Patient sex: M
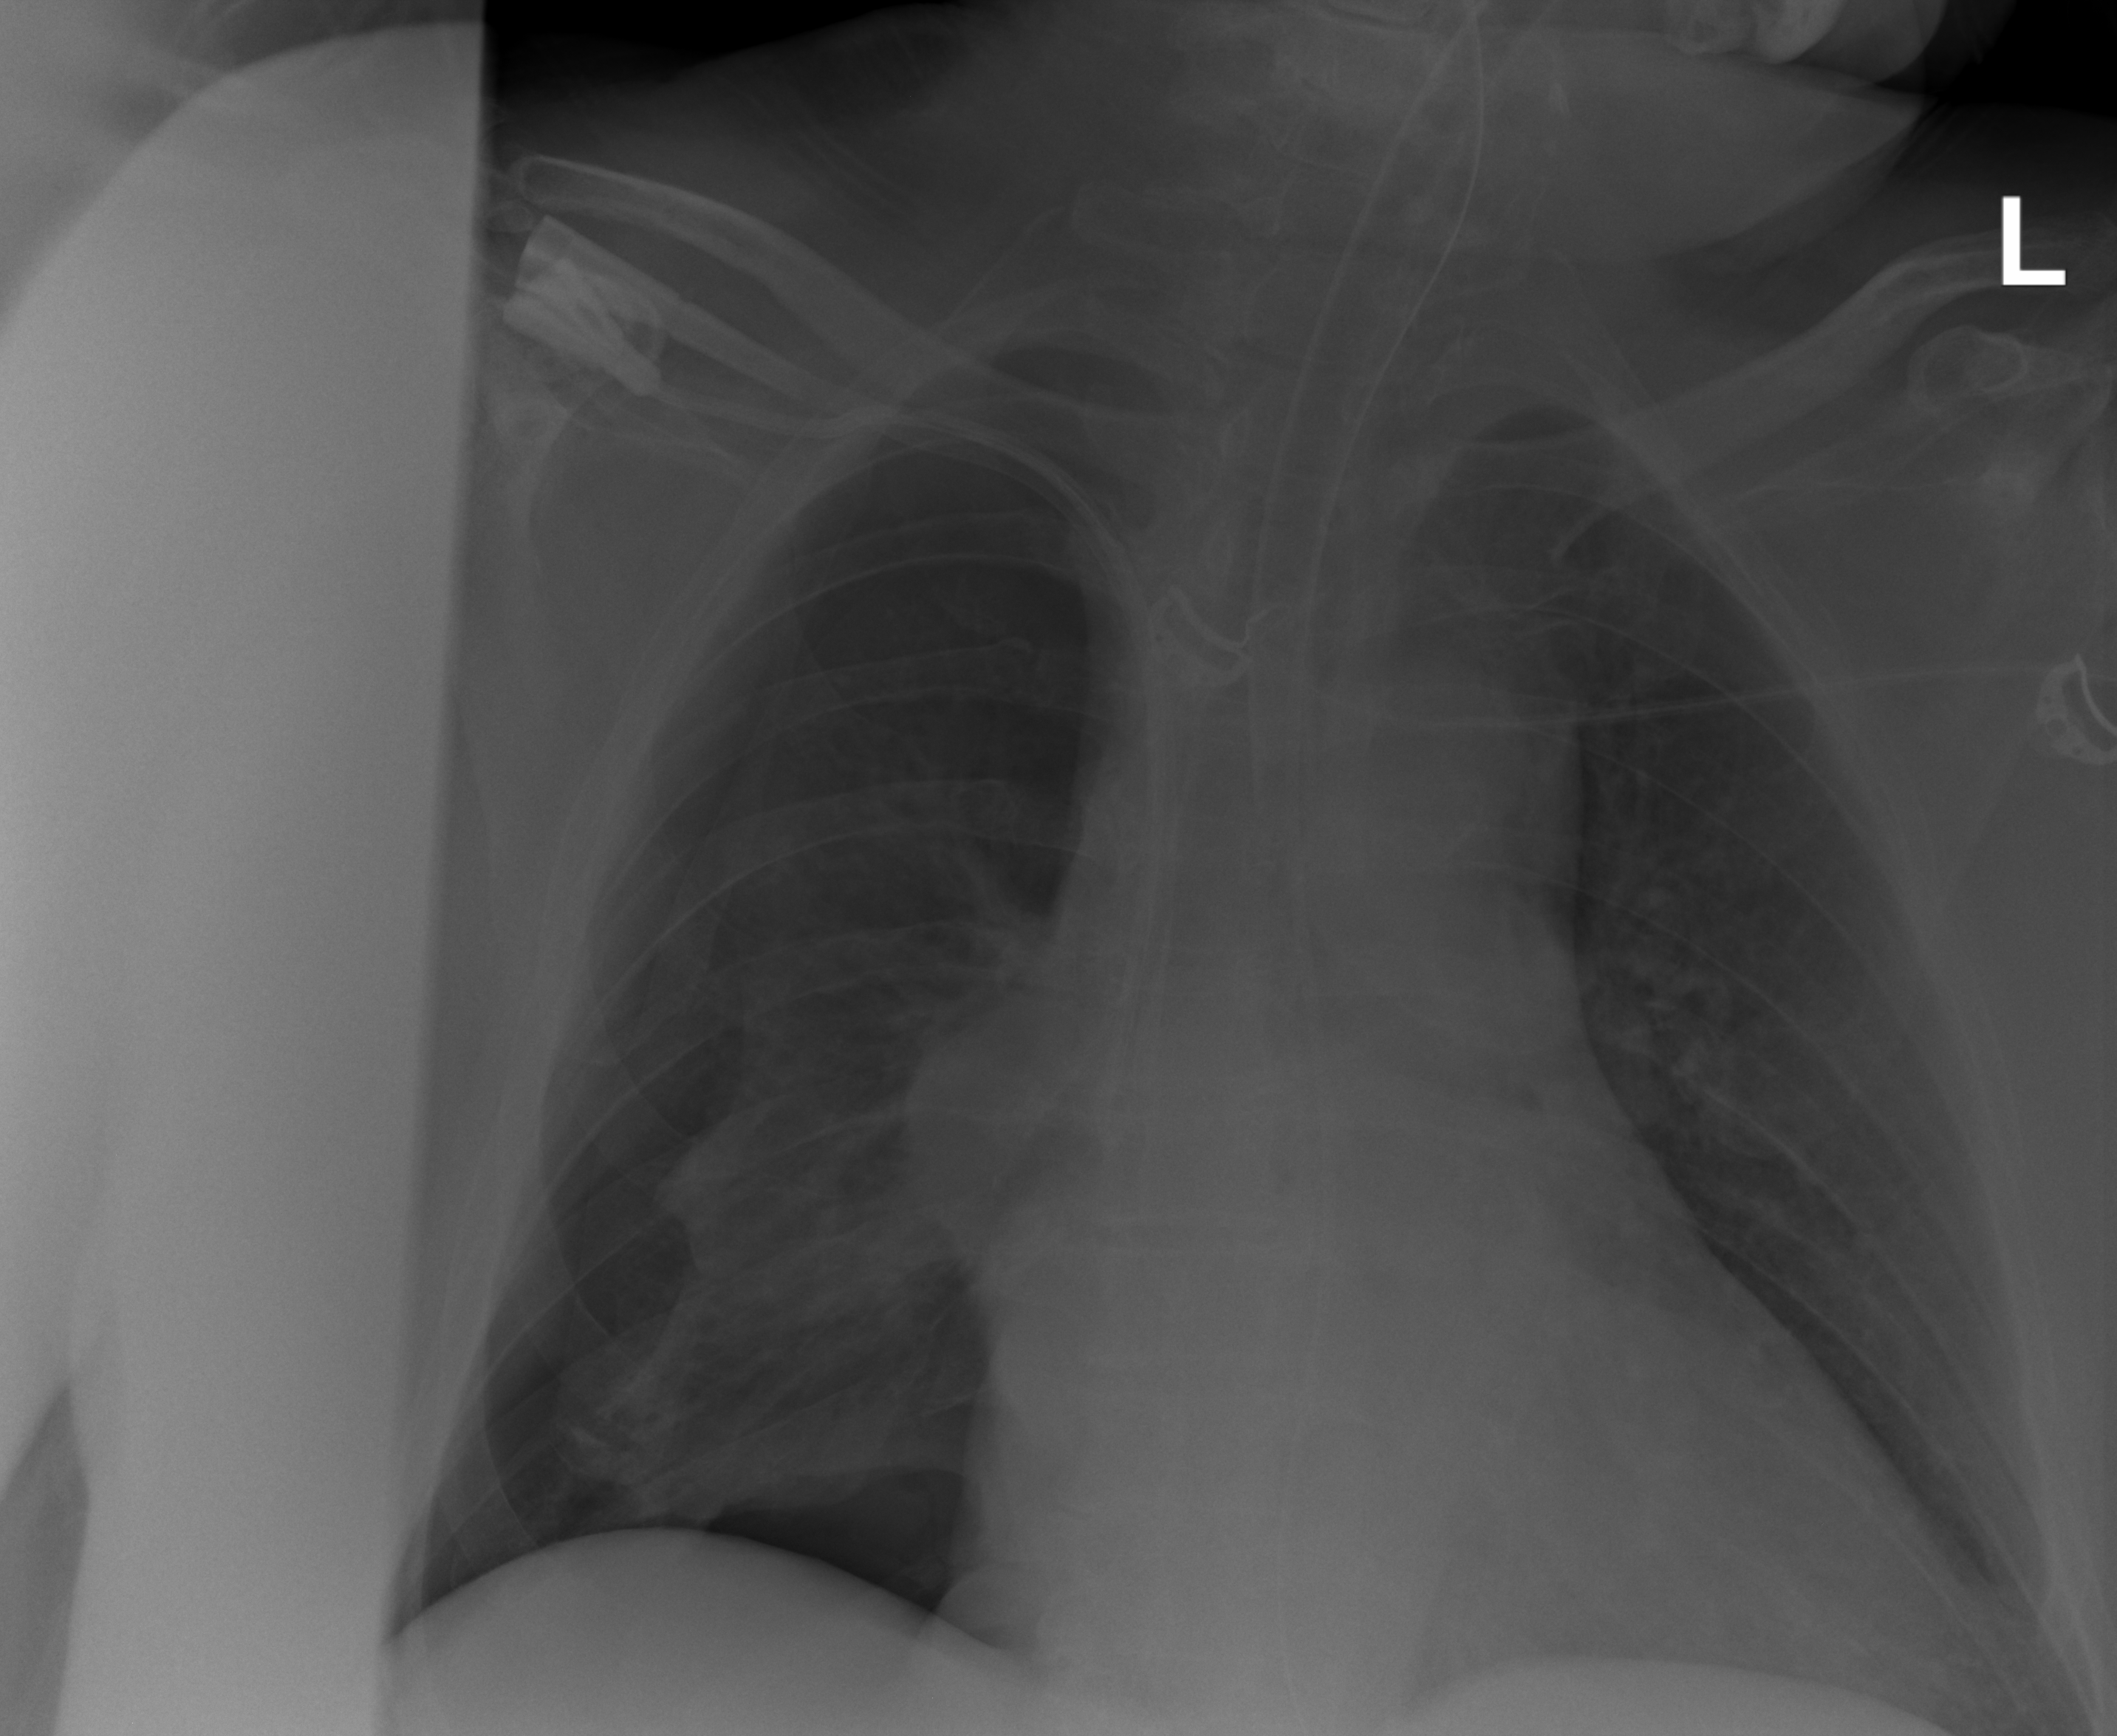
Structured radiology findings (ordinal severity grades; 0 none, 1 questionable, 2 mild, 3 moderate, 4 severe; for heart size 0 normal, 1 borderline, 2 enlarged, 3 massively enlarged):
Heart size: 2
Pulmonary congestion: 0
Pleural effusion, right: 0
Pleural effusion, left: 0
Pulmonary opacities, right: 1
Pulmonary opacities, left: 1
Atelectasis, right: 2
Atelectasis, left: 0